Field crop: maize
Growth stage: 2
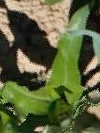
Species: maize